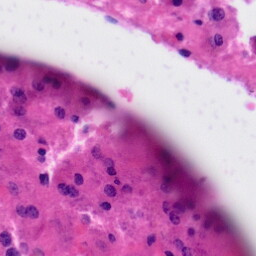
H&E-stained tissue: Liver